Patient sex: M
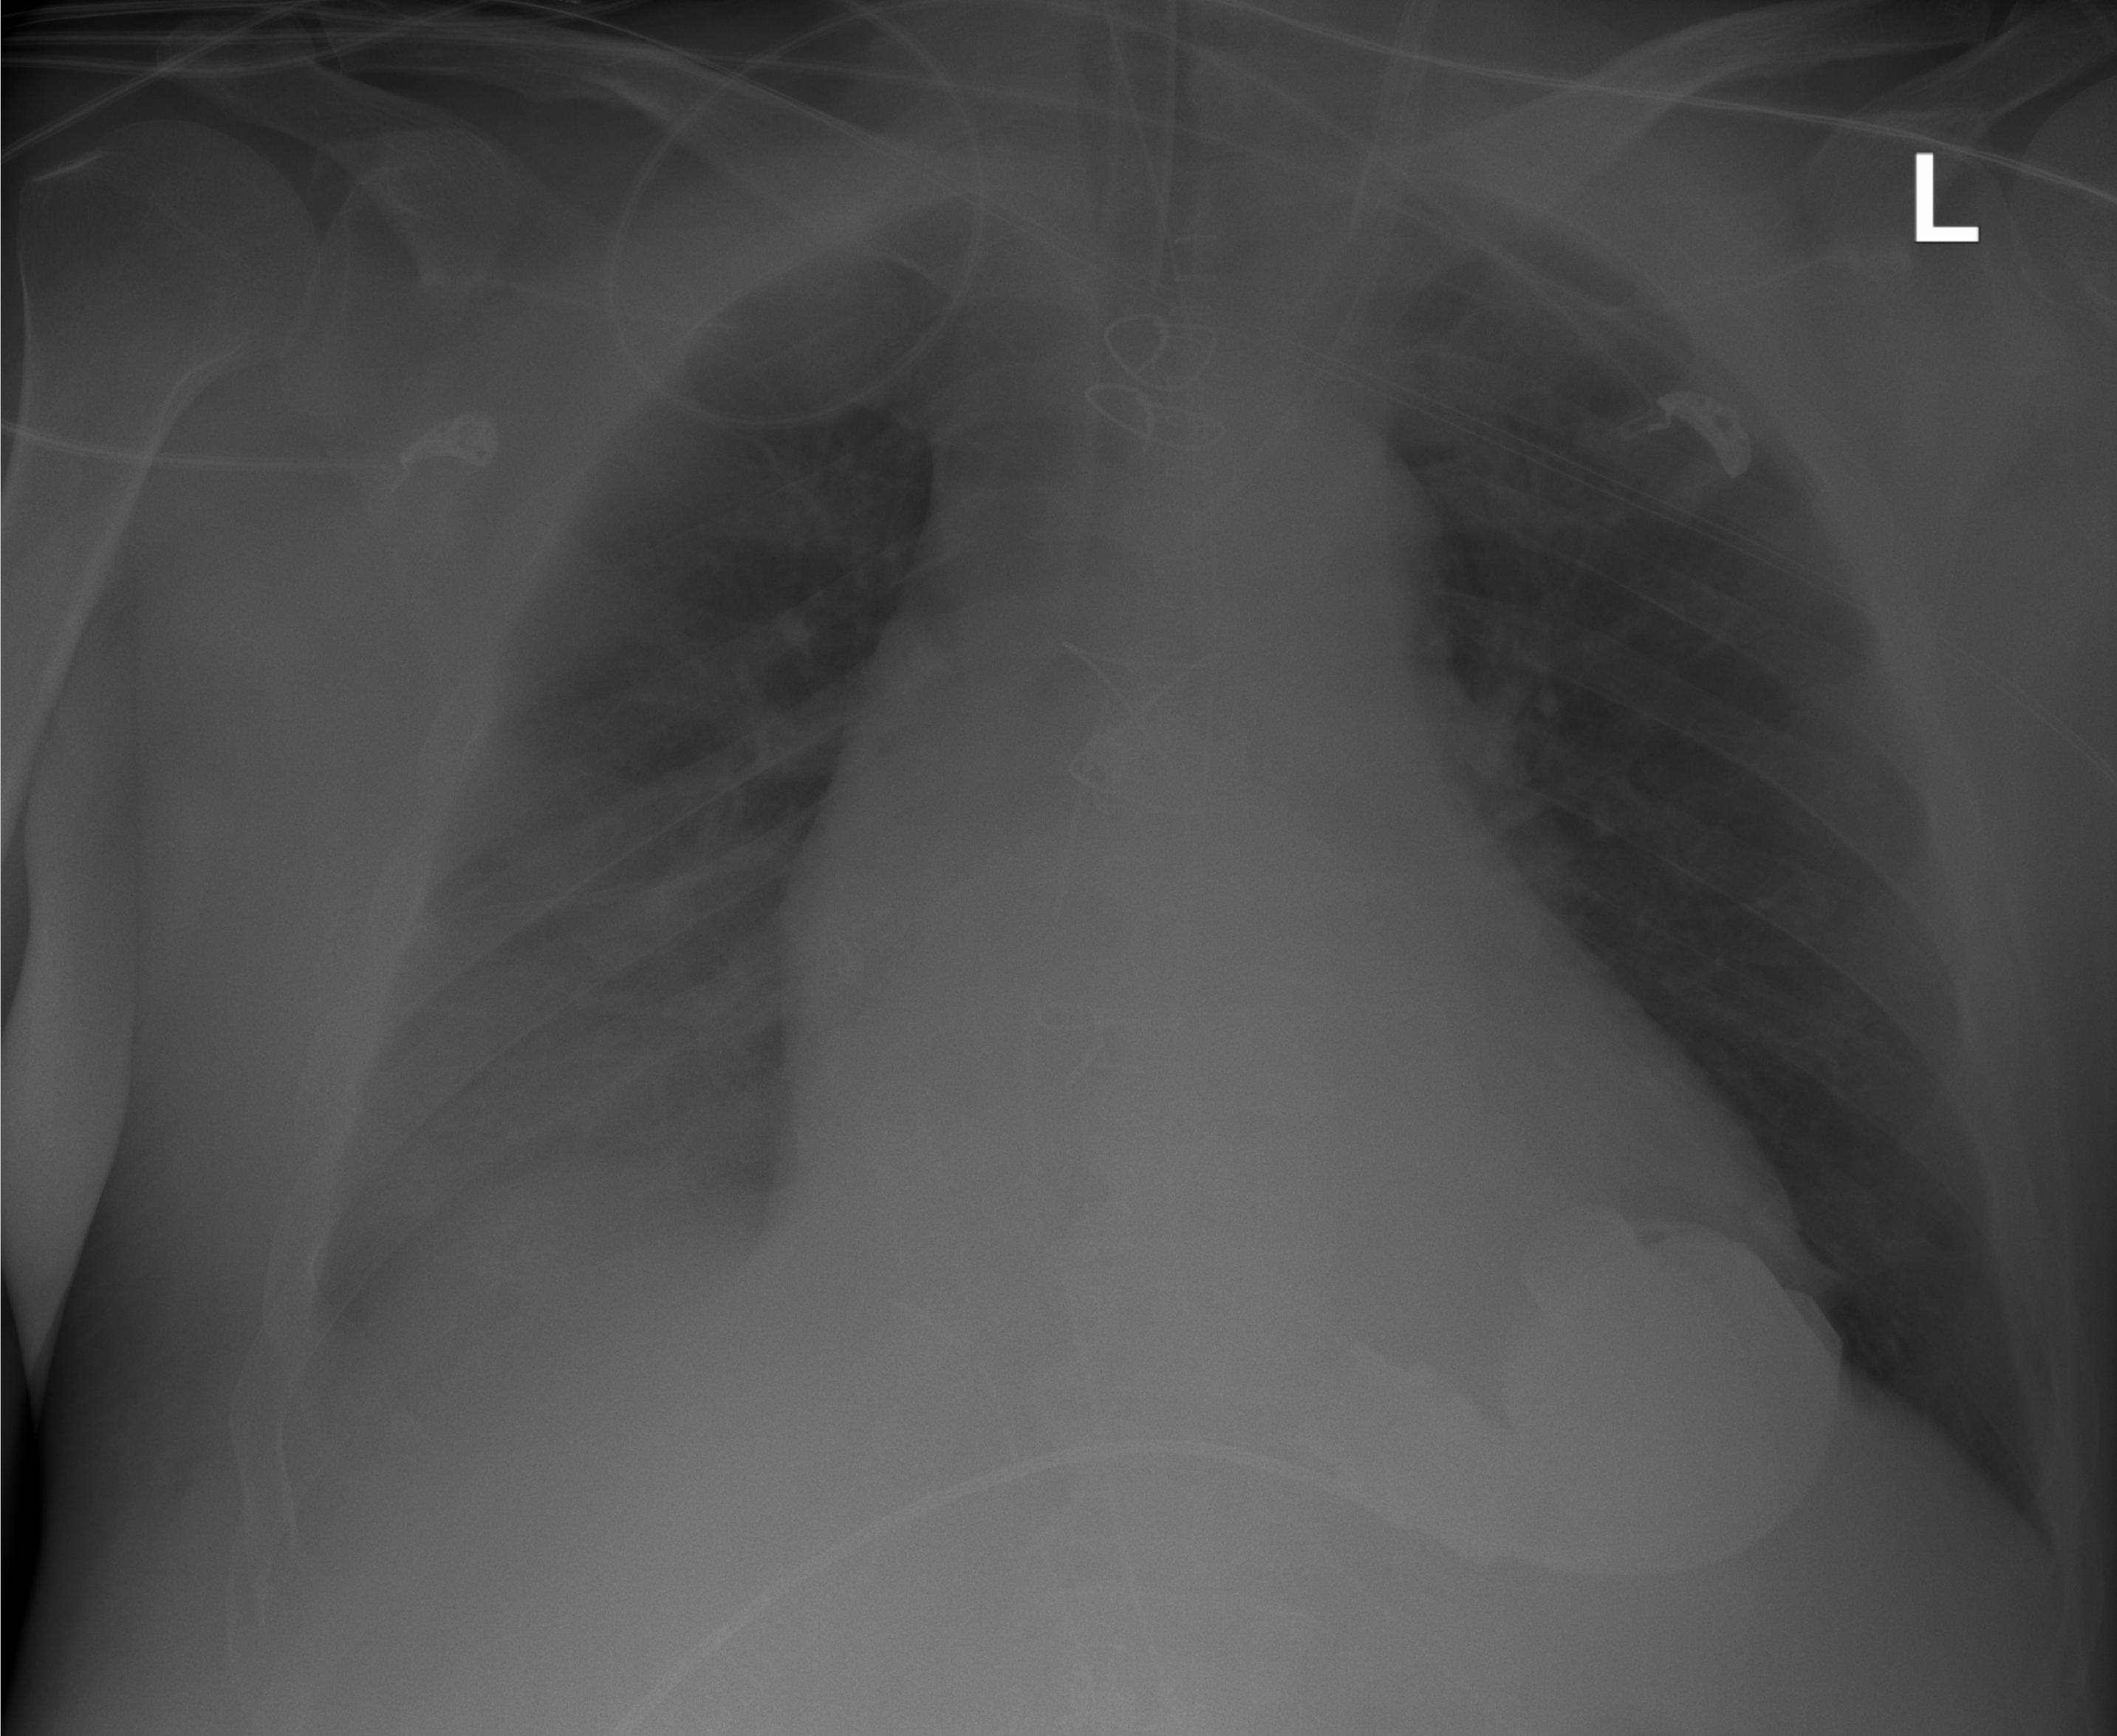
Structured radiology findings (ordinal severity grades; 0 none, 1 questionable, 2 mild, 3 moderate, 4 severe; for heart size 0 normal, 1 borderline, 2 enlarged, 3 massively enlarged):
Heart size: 2
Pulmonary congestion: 1
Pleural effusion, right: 2
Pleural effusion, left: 1
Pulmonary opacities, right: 0
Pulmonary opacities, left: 0
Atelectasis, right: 2
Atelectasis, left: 1